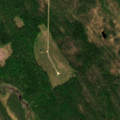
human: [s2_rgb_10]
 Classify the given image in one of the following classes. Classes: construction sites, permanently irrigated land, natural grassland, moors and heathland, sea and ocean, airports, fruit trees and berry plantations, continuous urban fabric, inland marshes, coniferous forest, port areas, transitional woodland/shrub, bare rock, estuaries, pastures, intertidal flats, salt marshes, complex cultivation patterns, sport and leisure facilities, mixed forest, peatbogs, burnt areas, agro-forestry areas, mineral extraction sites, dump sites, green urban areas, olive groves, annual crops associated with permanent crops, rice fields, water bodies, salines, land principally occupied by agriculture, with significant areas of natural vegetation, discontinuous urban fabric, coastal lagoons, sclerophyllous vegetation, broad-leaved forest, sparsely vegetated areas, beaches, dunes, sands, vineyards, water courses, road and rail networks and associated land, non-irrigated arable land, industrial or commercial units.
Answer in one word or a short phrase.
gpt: coniferous forest, mixed forest, transitional woodland/shrub